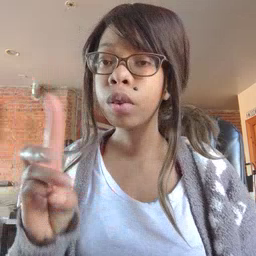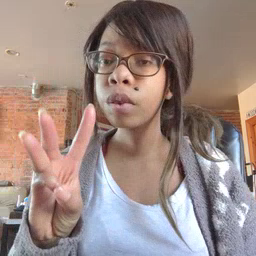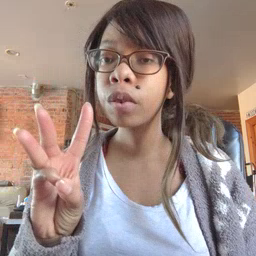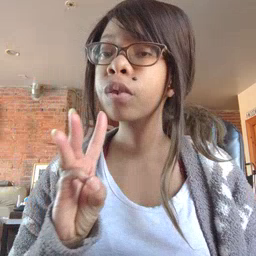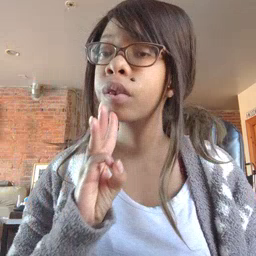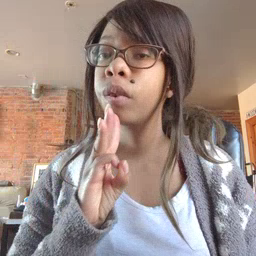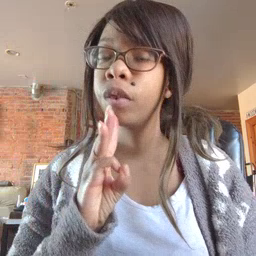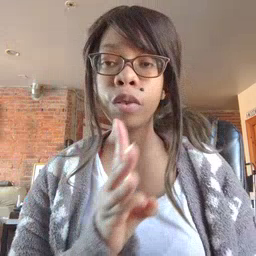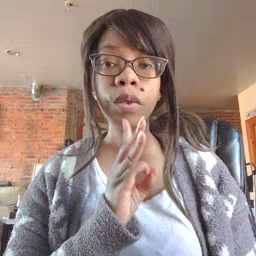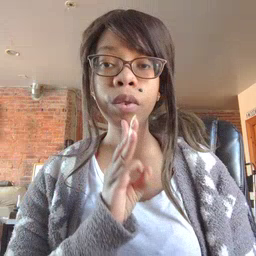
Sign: water